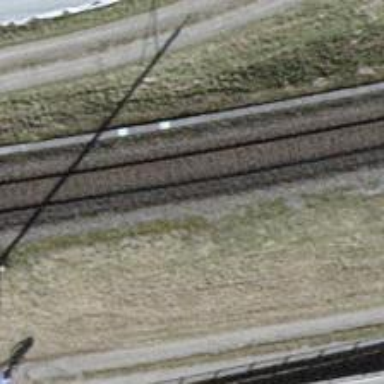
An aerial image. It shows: Railway track with contact line for electrification.